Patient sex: M
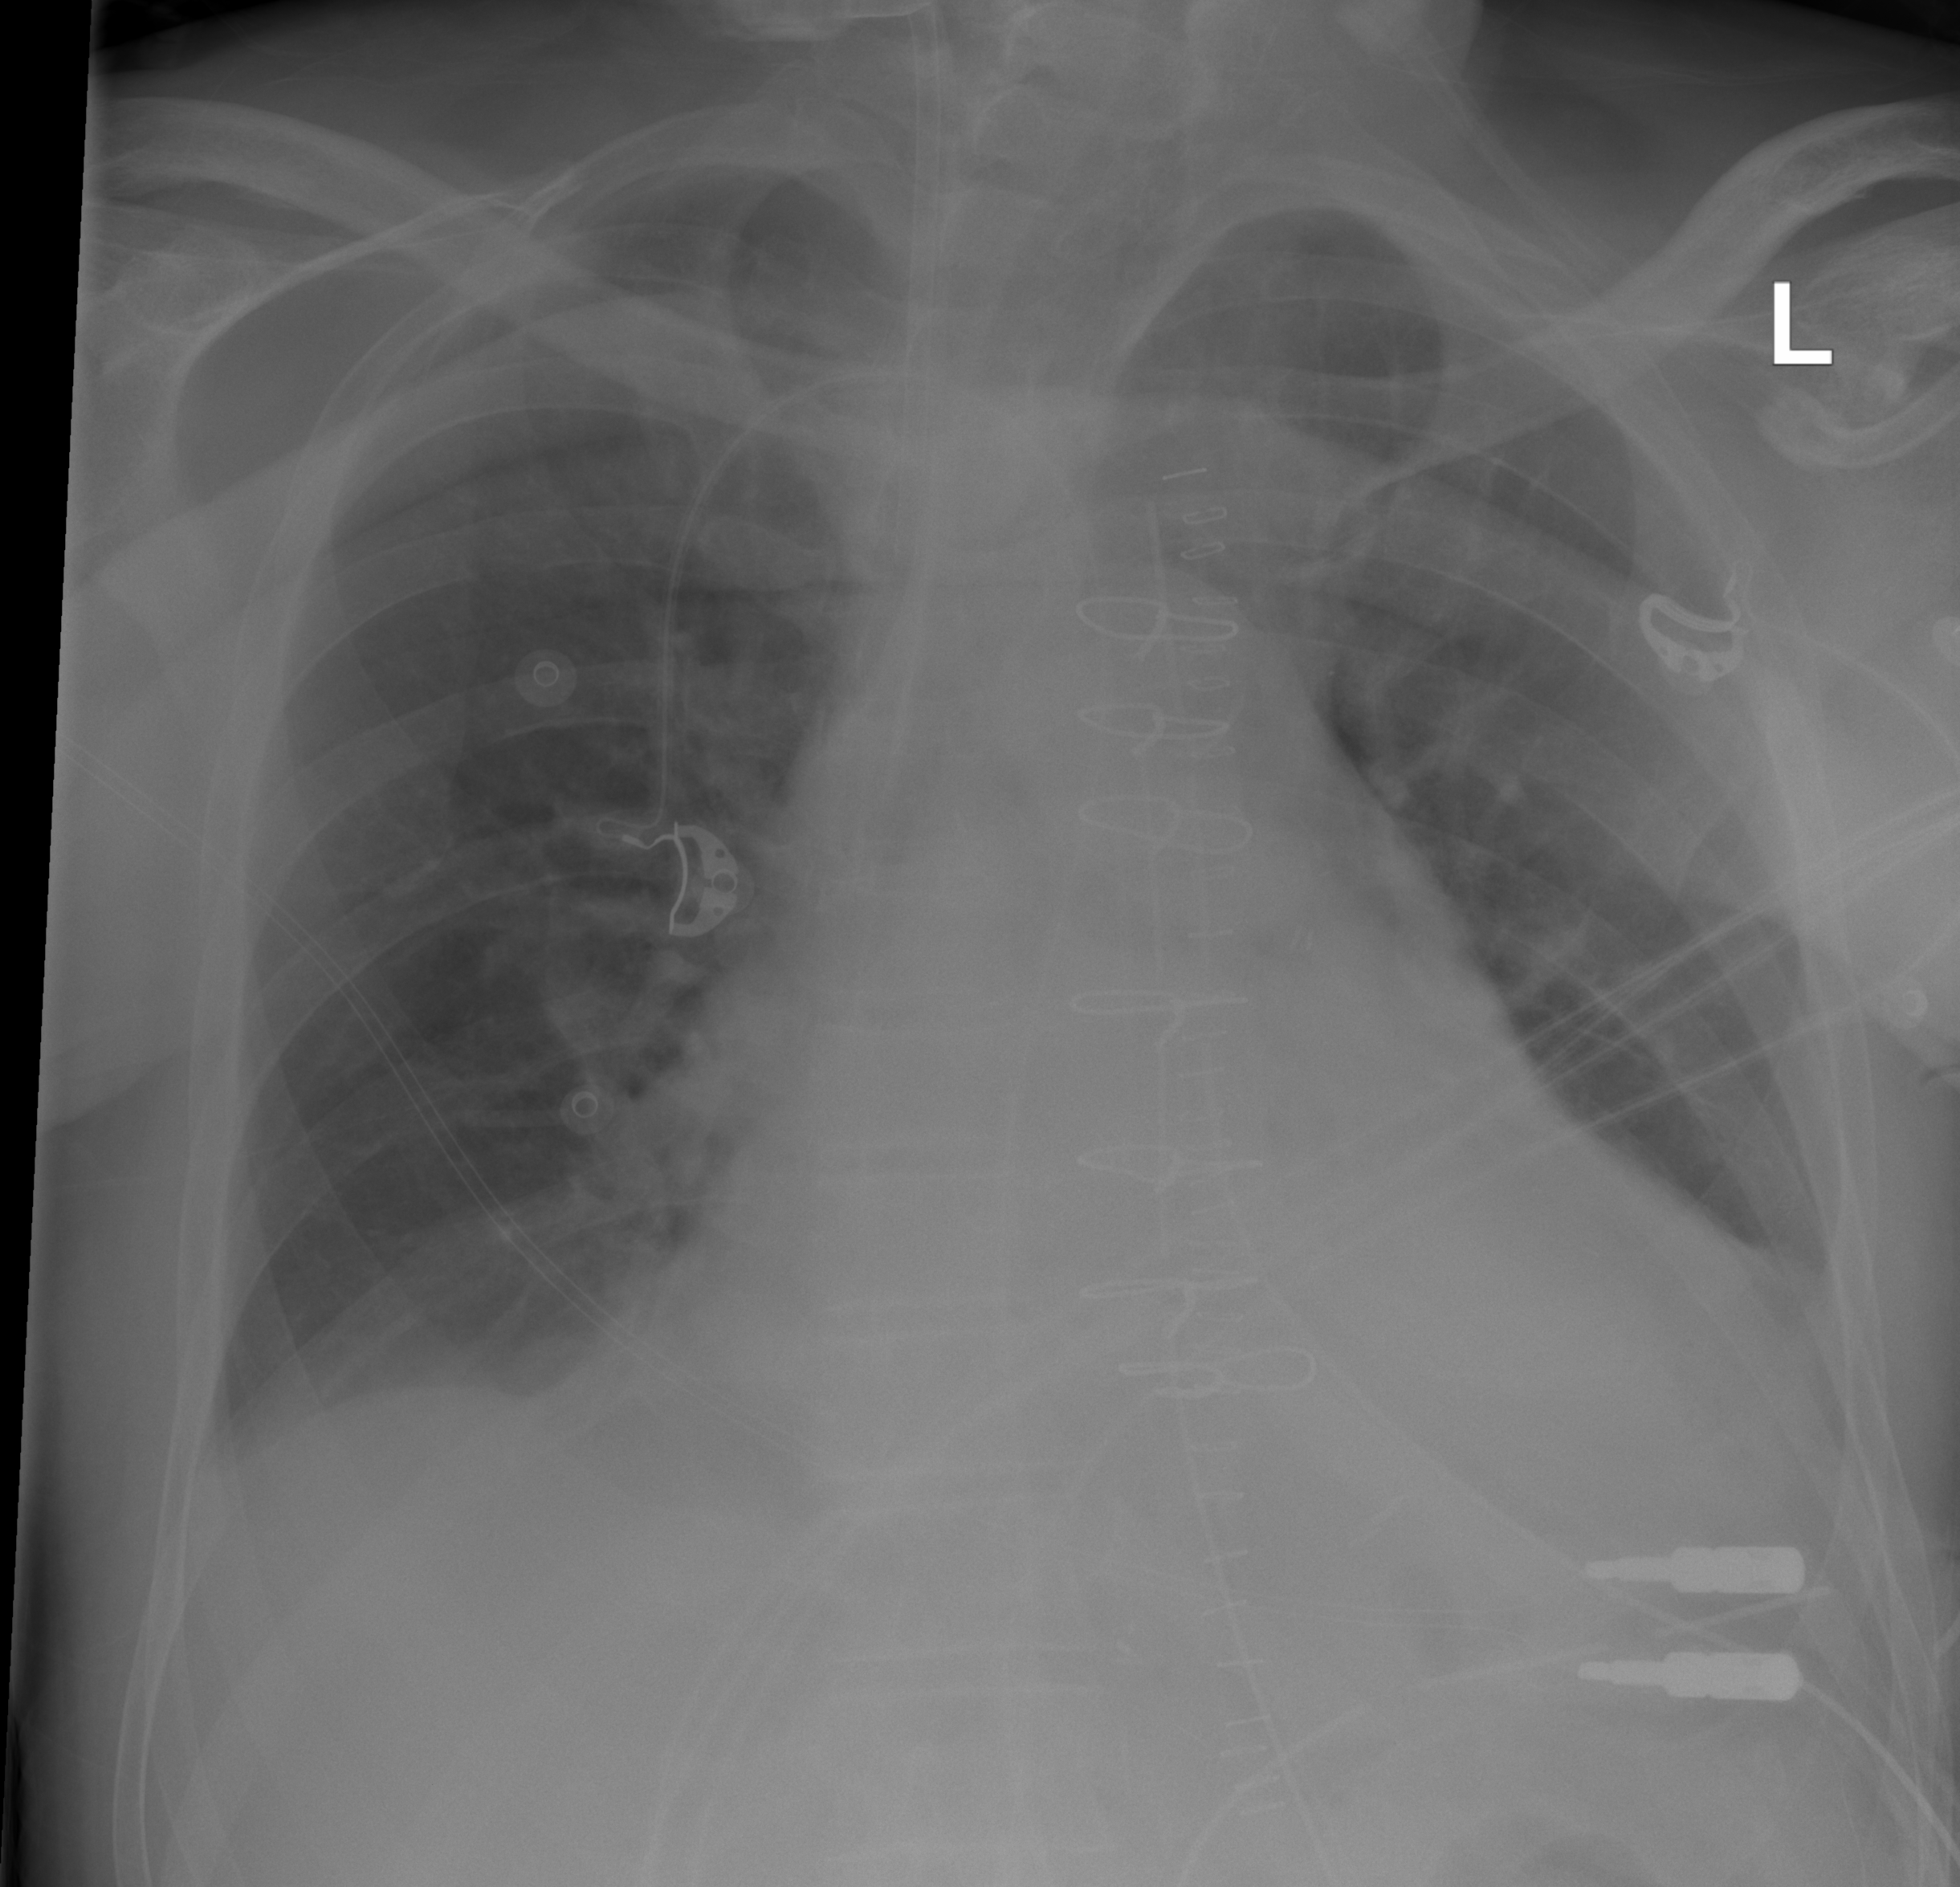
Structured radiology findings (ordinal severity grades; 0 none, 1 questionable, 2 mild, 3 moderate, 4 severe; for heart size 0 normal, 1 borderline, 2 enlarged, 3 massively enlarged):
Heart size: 2
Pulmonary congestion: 0
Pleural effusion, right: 2
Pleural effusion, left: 1
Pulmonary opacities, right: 0
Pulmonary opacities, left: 0
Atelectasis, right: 0
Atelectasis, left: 2